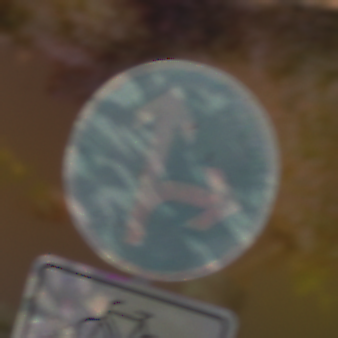
Verkehrszeichen: VorgeschriebeneFahrtrichtungGeradeausOderRechts
Zusatzzeichen unten: EinspurigeFahrzeugeFrei5
Umgebung: Outdoor, Nature
Tageszeit: Night
Wetter: Clear
Licht: Natural
Jahreszeit: NotSpecified
Kontrast: LowContrast